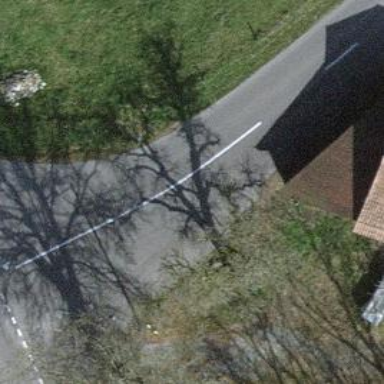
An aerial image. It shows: Tertiary road.